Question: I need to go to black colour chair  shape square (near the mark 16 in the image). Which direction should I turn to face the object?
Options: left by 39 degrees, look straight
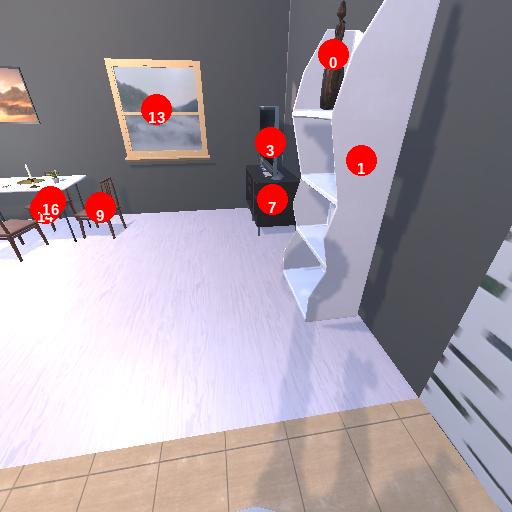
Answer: left by 39 degrees